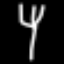
Label: fork